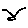
Label: bird